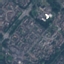
Land use / land cover: Residential